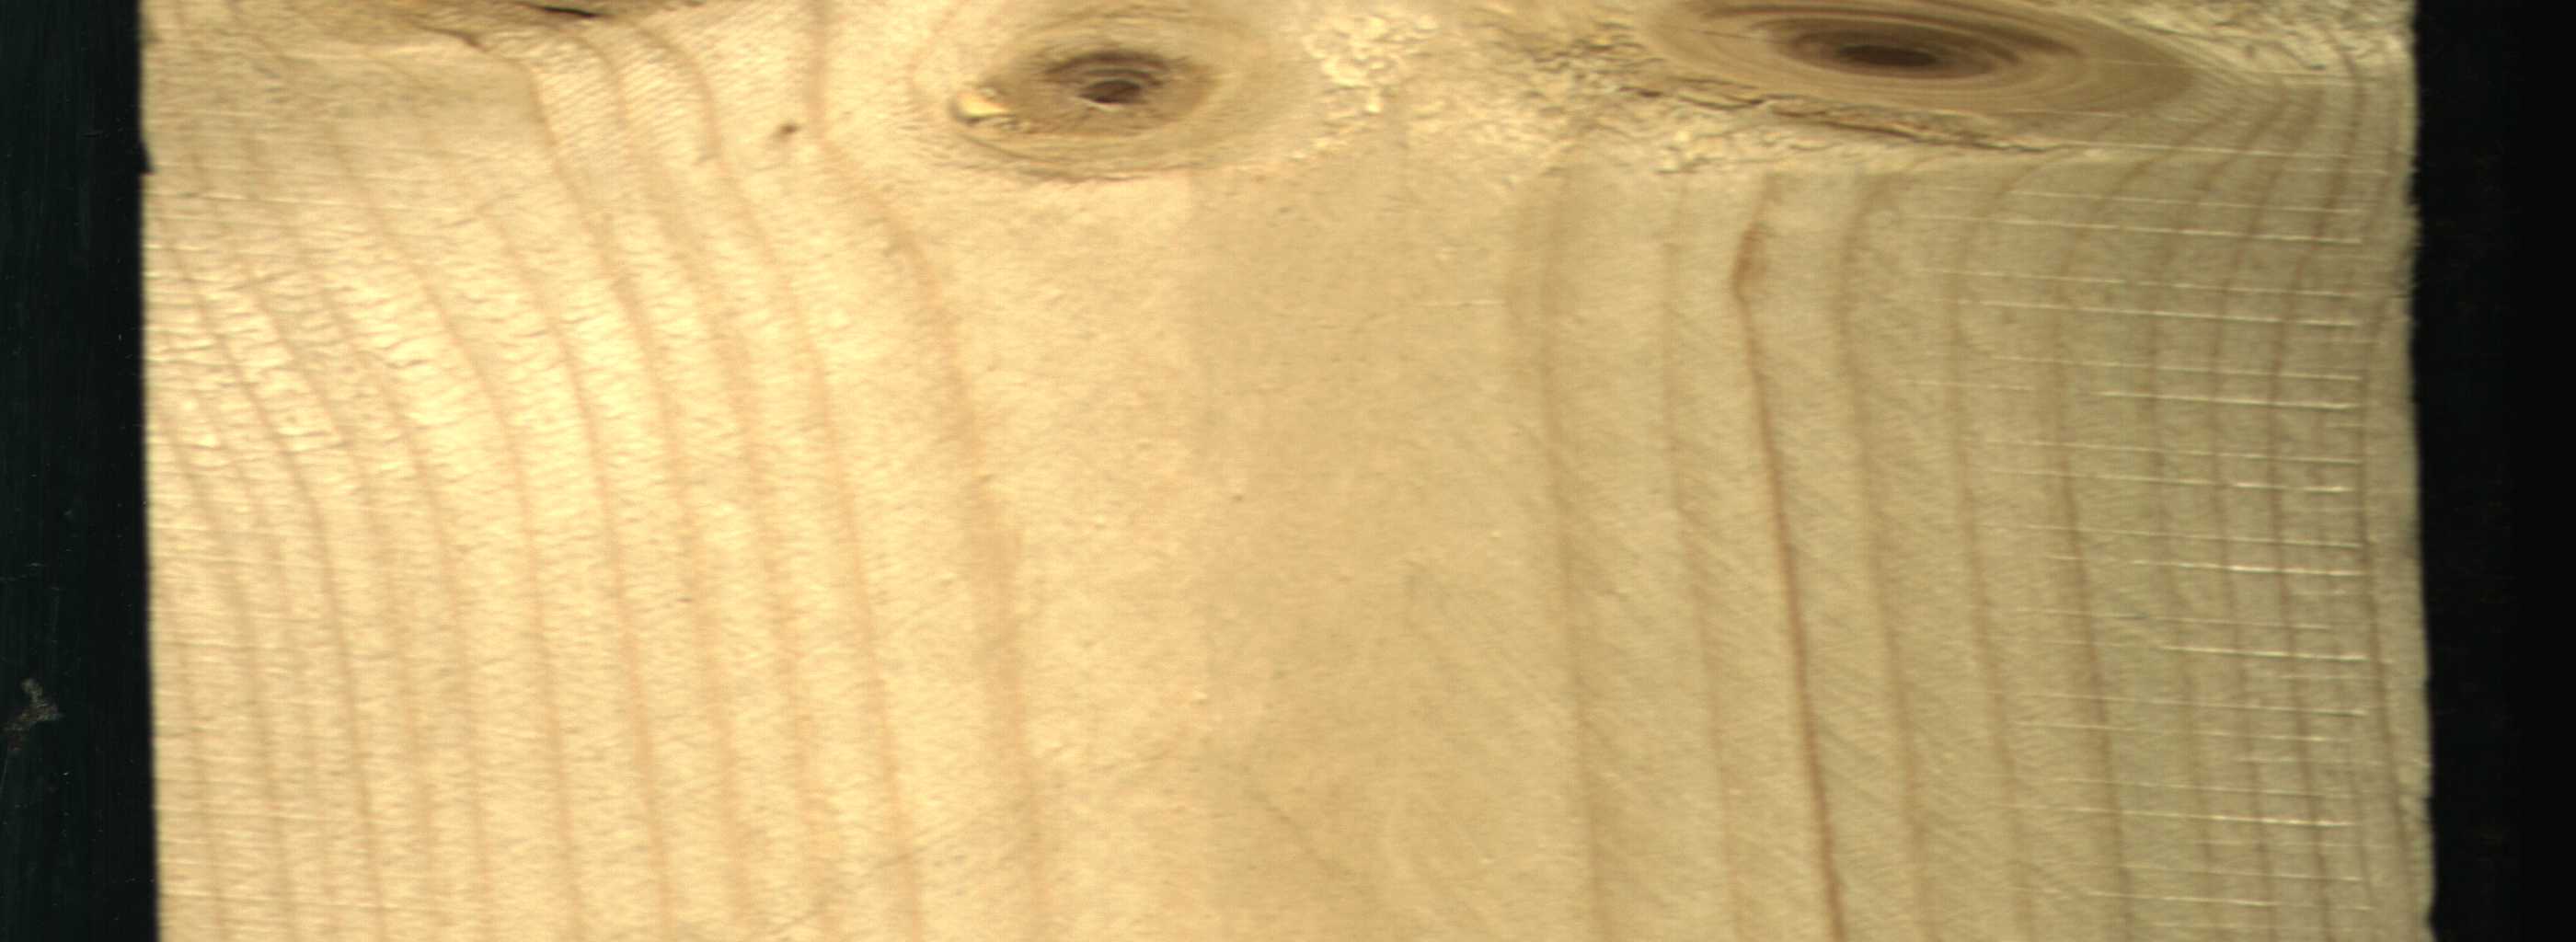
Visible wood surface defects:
Dead_Knot
Live_Knot
Live_Knot